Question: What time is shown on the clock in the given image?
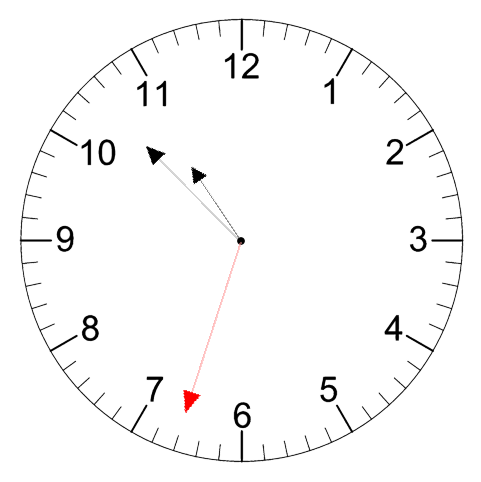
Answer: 10:52:33